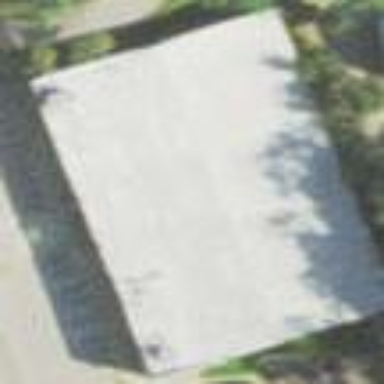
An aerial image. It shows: Building with bowling alley inside.